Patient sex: F
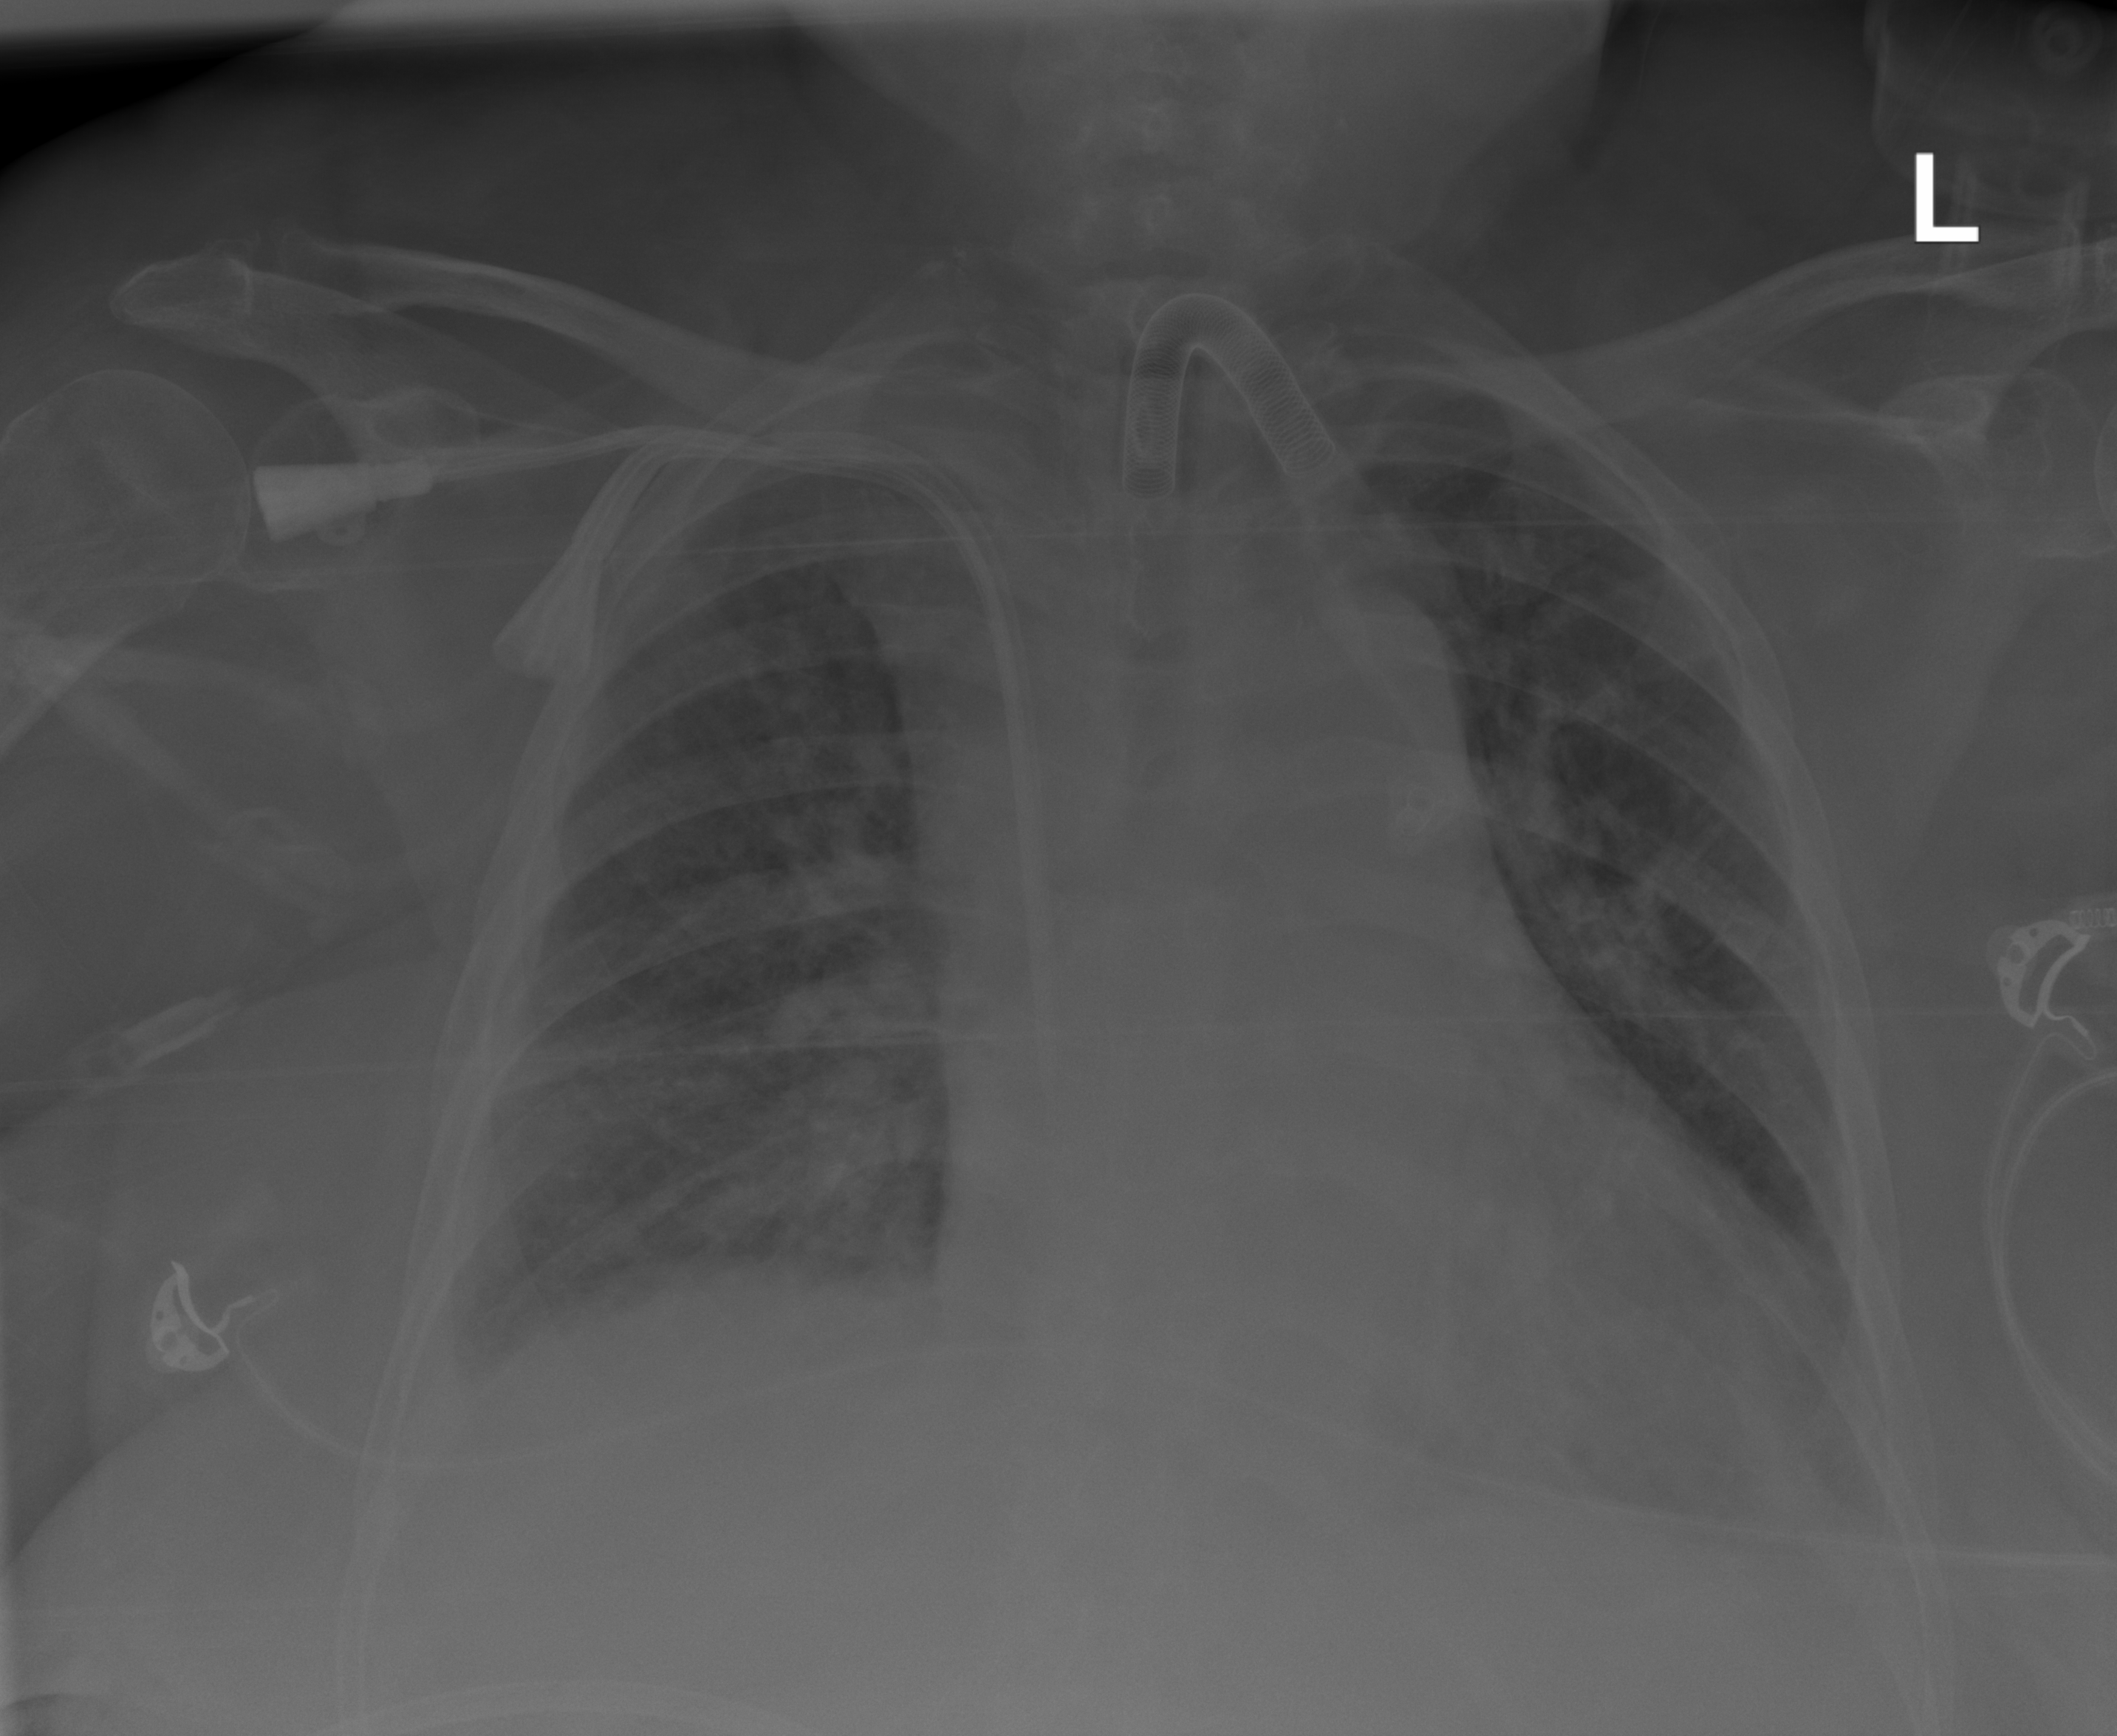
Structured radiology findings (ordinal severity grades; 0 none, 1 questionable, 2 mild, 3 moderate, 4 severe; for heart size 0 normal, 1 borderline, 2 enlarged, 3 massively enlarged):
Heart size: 2
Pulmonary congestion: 2
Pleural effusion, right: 0
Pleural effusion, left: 0
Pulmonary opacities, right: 2
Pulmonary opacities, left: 1
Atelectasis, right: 2
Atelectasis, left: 2